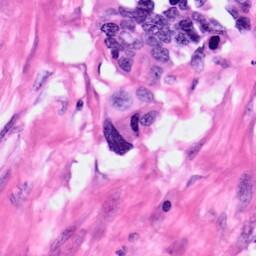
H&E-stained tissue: Pancreatic